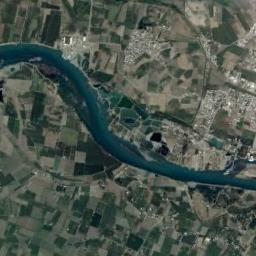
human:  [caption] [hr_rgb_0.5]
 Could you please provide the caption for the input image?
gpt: The river goes through bare and green farmland .

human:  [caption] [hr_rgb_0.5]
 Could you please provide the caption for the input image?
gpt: A winding turquoise blue river, With green and tan mixed fields on both sides, And a bustling city .

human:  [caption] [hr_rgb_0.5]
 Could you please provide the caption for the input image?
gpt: The river is surrounded by trees .

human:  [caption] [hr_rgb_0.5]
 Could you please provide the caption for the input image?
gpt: The blue river goes through the farmland and some residential areas are surrounded by the farmland .

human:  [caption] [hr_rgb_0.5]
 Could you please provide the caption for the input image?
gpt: There are many farmlands and buildings near the river .